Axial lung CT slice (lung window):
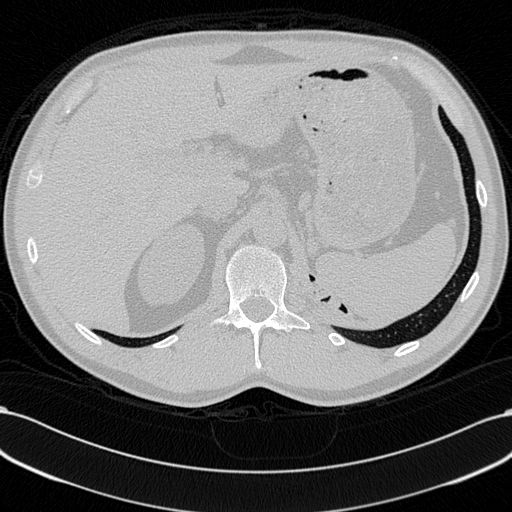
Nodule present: no